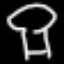
Label: mushroom